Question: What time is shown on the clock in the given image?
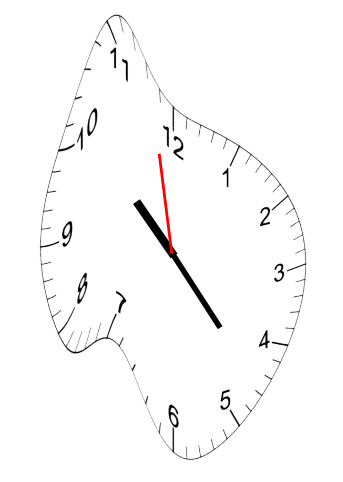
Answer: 10:22:58